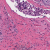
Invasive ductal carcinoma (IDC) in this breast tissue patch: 0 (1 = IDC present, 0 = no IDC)